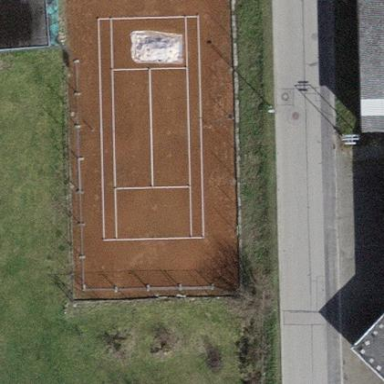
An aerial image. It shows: Tennis pitch with clay surface for leisure sports.